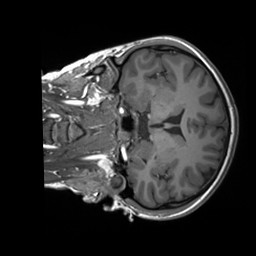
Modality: T1w
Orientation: coronal
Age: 23
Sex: female
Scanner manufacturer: siemens
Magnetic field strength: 3 T
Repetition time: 1.8 s
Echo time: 0.00232 s